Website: home-depot
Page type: delivery-shipping
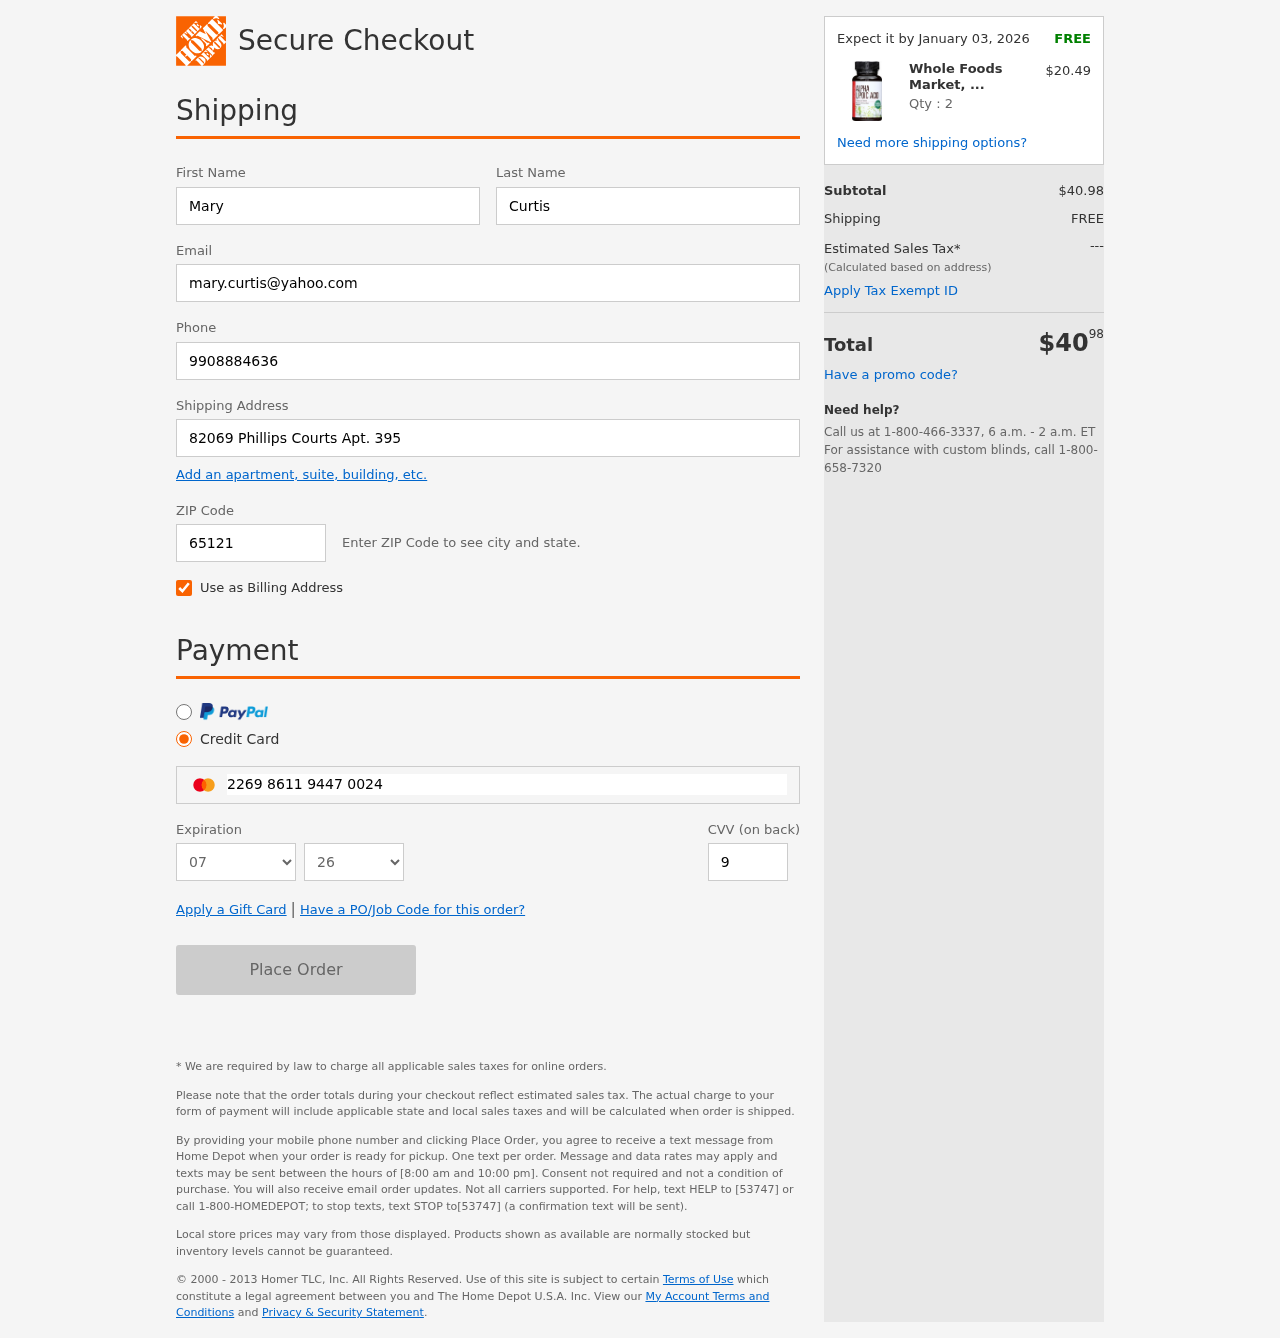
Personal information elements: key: PII_CARD_CVV
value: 989
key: PII_CARD_EXPIRY_MONTH
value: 07
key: PII_CARD_EXPIRY_YEAR
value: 26
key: PII_CARD_NUMBER
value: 2269 8611 9447 0024
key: PII_EMAIL
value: mary.curtis@yahoo.com
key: PII_FIRSTNAME
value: Mary
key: PII_LASTNAME
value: Curtis
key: PII_PHONE
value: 9908884636
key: PII_POSTCODE
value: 65121
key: PII_STREET
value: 82069 Phillips Courts Apt. 395
Product elements: key: PRODUCT1_NAME
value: Whole Foods Market, Alpha Lipoic Acid 100mg, 90 ct
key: PRODUCT1_PRICE
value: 20.49
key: PRODUCT1_QUANTITY
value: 2
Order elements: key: ORDER_DELIVERY_DATE
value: Expect it by January 03, 2026
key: ORDER_SUBTOTAL
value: $40.98
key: ORDER_SHIPPING_COST
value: FREE
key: ORDER_TOTAL
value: $4098